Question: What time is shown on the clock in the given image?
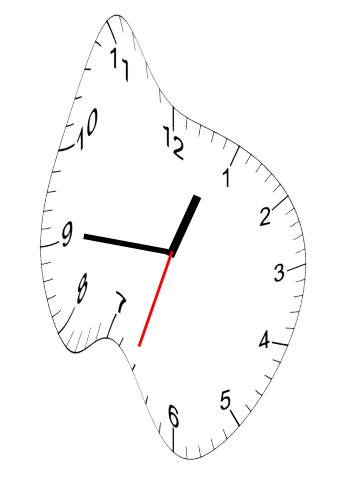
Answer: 12:45:33